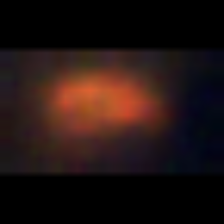
Taxon: NanoPlankton
Group: Other